Field crop: tomato
Growth stage: 1
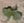
Species: solanum